Question: Having a list of all SQL database-tables and their columns-names, each in 'List<string>'
Via a dropDown list control I already chose a table and the columns it has,
then after the first stage, where I have chosen the table and it's columns
I am navigating to a page that's has a 'Graphical User interface' like in this screenshot:

It will then as you could see in the picture, render an html table , with chosen columns as the htmlTable headers .
So now when result is displayed in that 'aspx' page,
By using Jquery, I have managed to implement a test-tool.
This enables me to apply some style setting via 'Graphical User interface' - on that table, and for now its just , and the :
.
fonts are being chosen by an 'AJAX ToolKit autoComplete Extender' targeting a dedicated 'asp:TextBox' with fonts names as its 'dataSource'
So on 'textchange' event - jQuery is binding selected value...accordingly for a preview .
Same for
By using a jQuery color picker, which with it's 'event handler' is doing the job of applying the selected color as the '<tr>' bgcolor ...etc '
Now that I have all chosen css values i need to use those for a webSite application
What is the simplest way to achieve this goal ?
I could think of generating it through a 'File.WriteAllText' ,
So that way result will be a new File created with text generated text is a head section of '.aspx' webform page (auto generated via 'String.Format')
'''
string formatedStyleStr = string.Format(" <style Type="text/css"> #{0} {
width: {1};", ID values of jQuery's job);
'''
That's the idea ...
As the new file name will be 'default' with an extension '.aspx'...
Then write into it programmatically 'formatted string' as you would manually write it
When usually starting a new 'empty website application'.
So instead of using new form , you will ...
or other options I could do to achieve this result. i did not yet decide how to ...
only that i need it to hold these values that was selected ,
so as you will open this file to work on it via visual studio, you will have a kind of a template to start with (the initial style is created by the UI in the picture)
what approach is the one I should use ?
as i don't have enough experience in that field ....I wanted to ask
did anyone think of it already ...and figured some ways to implement it.
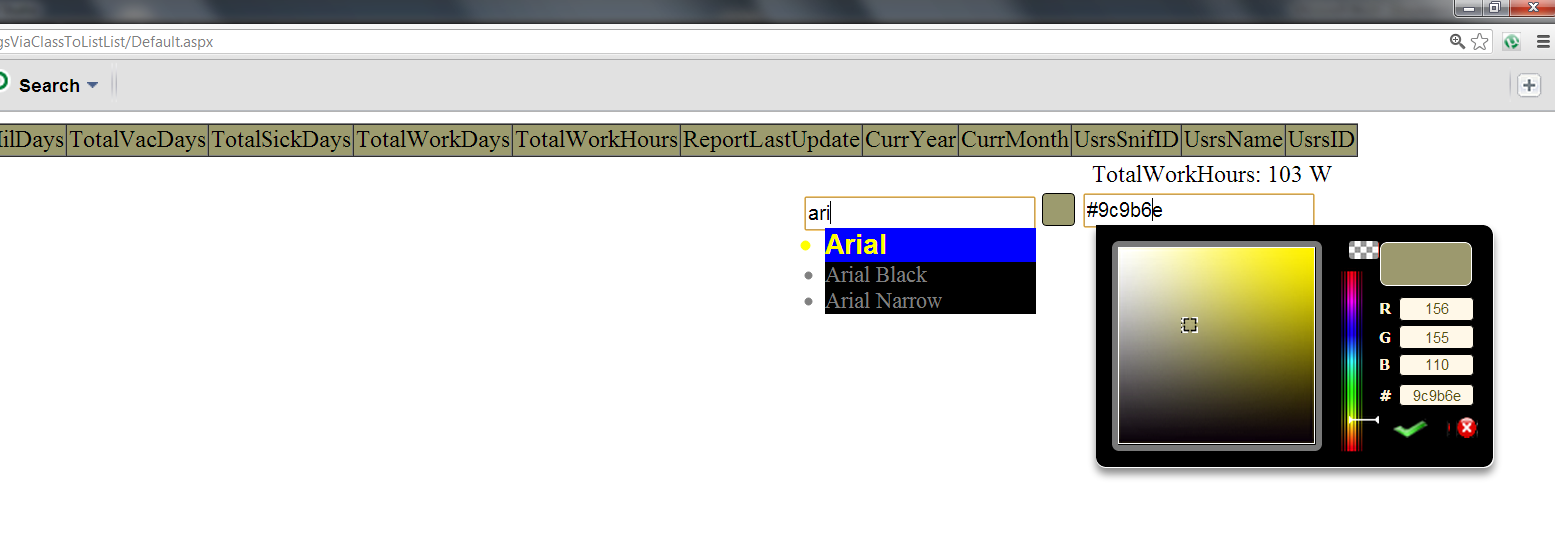
Answer: try this
'''
<style type="text/css" runat="server" id="AutogeneratedStyle"></style>
'''
This will create a field - type 'HtmlGenericControl' within the current 'page'.
then just assign the literal CSS definition like this:
'''
var generatedStyle= string.Format(
"-->#idOfElement here<---
{
background-color:{0};
}", someVariables);
AutogeneratedStyle.InnerHtml = generatedStyle;
'''
hope it will help you gettng started